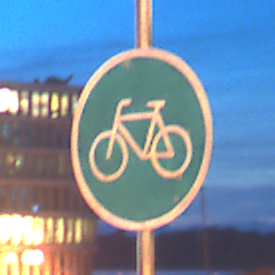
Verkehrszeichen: Radweg
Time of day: Night
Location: Outdoor (Urban)
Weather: PartlyCloudy
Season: NotSpecified
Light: Artificial